Field crop: maize
Growth stage: 2
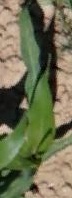
Species: maize